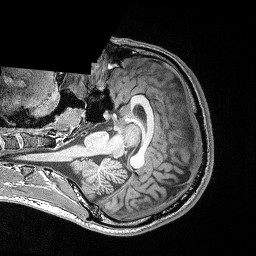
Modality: T1w
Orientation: axial
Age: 28
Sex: male
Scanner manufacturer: siemens
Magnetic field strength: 3 T
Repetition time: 2.4 s
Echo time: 0.03 s